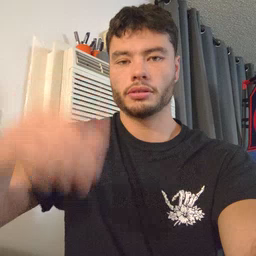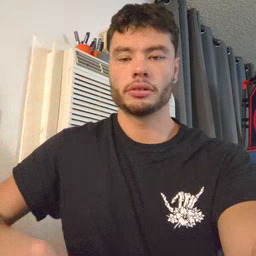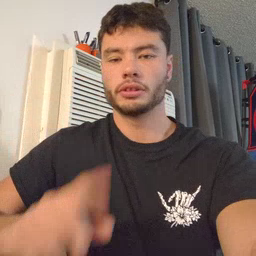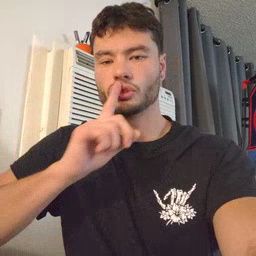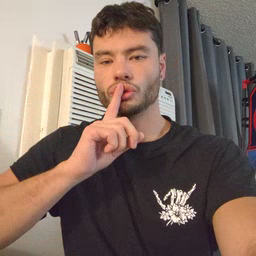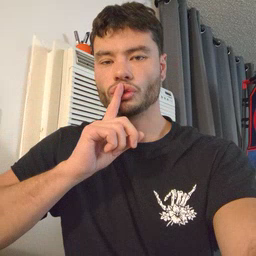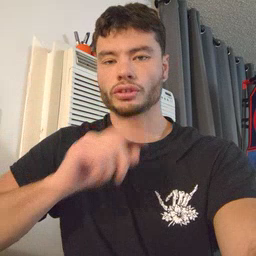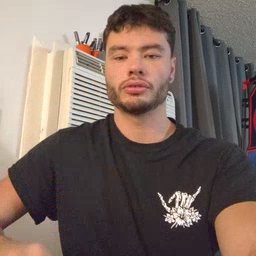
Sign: shhh